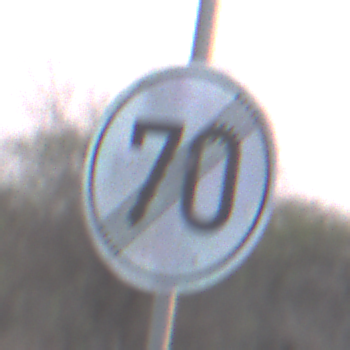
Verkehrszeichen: EndeGeschwindigkeit70
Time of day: SunriseSunset
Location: Outdoor (Nature)
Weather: Clear
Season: NotSpecified
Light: Natural